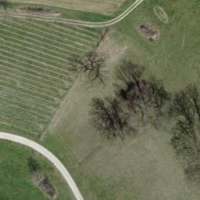
EUNIS habitat code: 52
Species observed at this site:
Aglais io